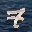
Label: 7